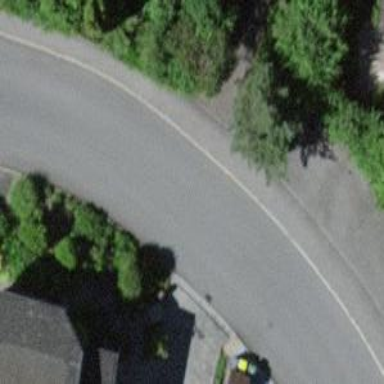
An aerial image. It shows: Unmarked road crossing.